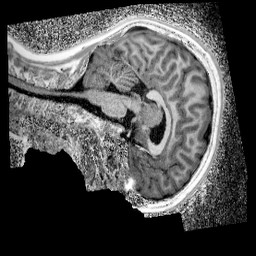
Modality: UNIT1_denoised
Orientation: sagittal
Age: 9
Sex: male
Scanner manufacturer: siemens
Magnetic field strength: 3 T
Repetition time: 4 s
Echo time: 0.00299 s